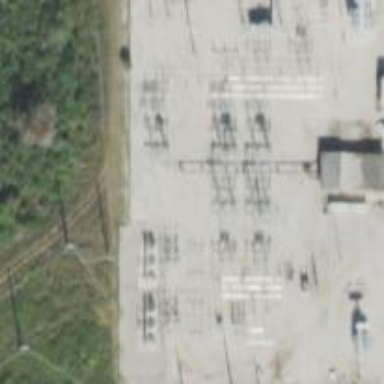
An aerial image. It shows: Switch for power supply.